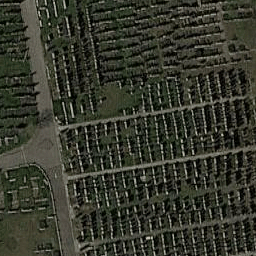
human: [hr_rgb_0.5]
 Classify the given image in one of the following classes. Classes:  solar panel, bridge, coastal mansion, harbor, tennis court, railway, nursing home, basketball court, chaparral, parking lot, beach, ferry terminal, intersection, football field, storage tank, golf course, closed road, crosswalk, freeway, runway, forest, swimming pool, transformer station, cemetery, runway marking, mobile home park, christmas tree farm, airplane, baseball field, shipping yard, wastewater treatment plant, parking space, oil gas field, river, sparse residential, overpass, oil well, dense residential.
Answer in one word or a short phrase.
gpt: cemetery